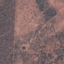
Label: PermanentCrop